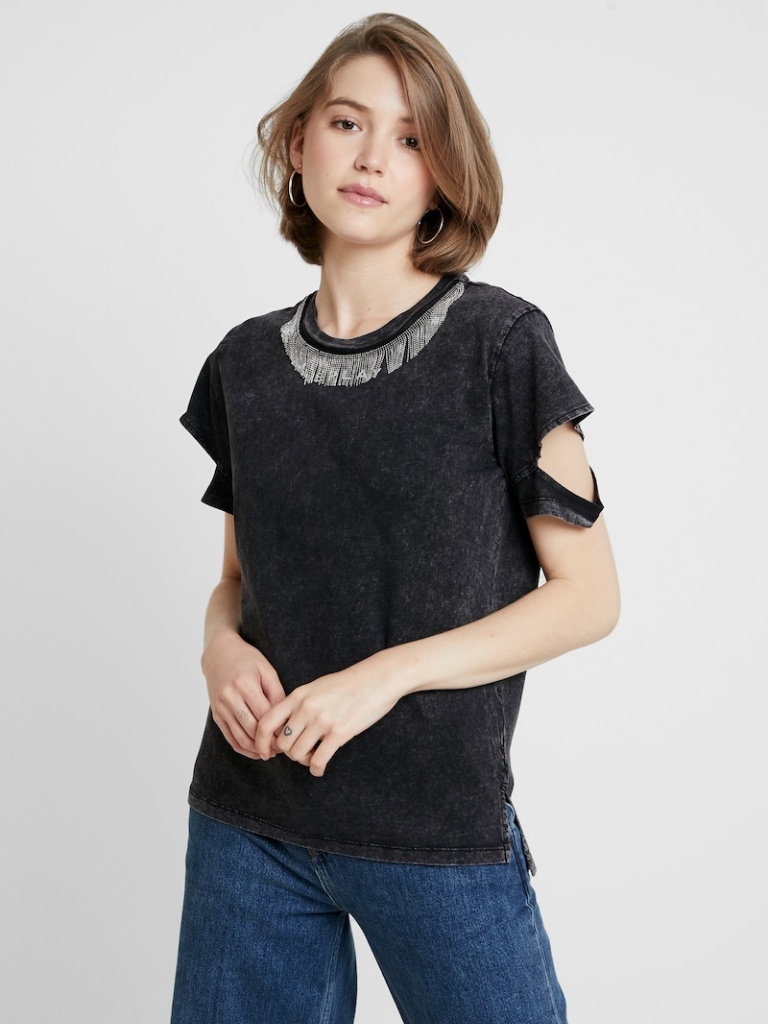
cotton relaxed short sleeve hip length Untucked crew t-shirt